Field crop: maize
Growth stage: 2
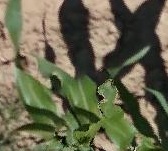
Species: maize